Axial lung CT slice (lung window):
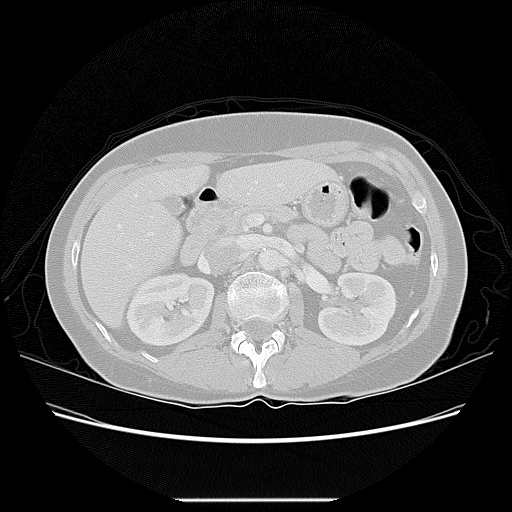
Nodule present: no